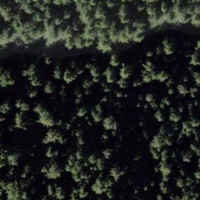
EUNIS habitat code: 43
Species observed at this site:
Pholidoptera griseoaptera
Lasiommata maera
Erebia melampus
Erebia ligea
Boloria titania
Erebia alberganus